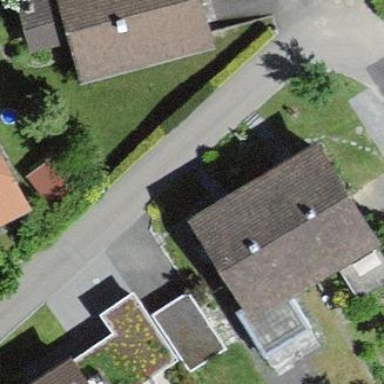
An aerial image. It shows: Terrace building with gabled roof made of roof tiles.